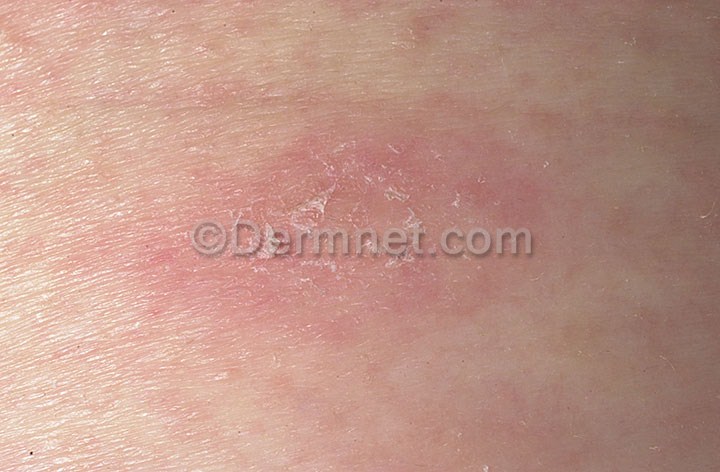
Disease: Psoriasis pictures Lichen Planus and related diseases